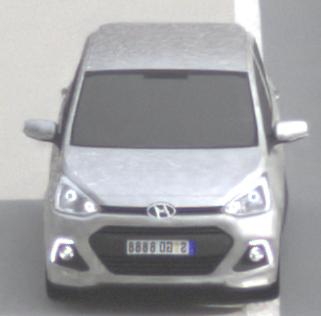
Make: Hyundai
Model: i10
Detailed model: Gen. 2
Model produced from: 2013
Model produced until: 2019
Doors: 5
Color: white
Road condition: dry road
Daytime: morning or afternoon
Contrast: low contrast